Question: I want to create a for loop in bash that runs from 1 to a number stored in a variable in 'bash'. I have tried doing what the answer to <URL> question tells, but it produces this error:
'''
Syntax error: Bad for loop variable
'''
My OS is Ubuntu 12.04 and the code looks like this:
'''
#!/bin/bash
TOP=10
for ((i=1; i<=$TOP; i++))
do
echo $i
done
'''
What does this error message mean? Here is an output image:

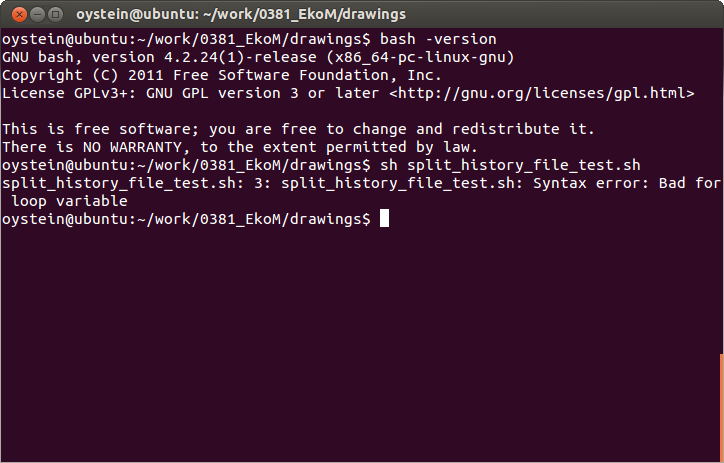
Answer: You are running the script with 'sh', not 'bash'.
Try:
'''
bash split_history_file_test.sh
'''